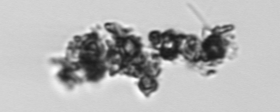
Label: Thalassiosira_TAG_external_detritus